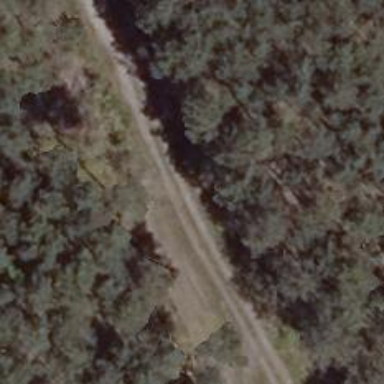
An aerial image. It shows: Gravel track with grade 2 quality.